七年级 · 度量几何学
将一副三角板如图放置, 使点 $A$ 在 $D E$ 上, $\mathrm{BC} / / \mathrm{DE}$, 则 $\angle \mathrm{ACE}$ 的度数为 ( )

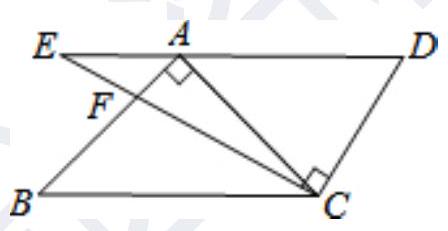
A. $10^{\circ}$
B. $15^{\circ}$
C. $20^{\circ}$

D. $25^{\circ}$

答案: B
解析: 【答案】 $B$

解: $\because B C / / D E$,

$\therefore \angle \mathrm{BCE}=\angle E=30^{\circ}$,
$\therefore \angle \mathrm{ACE}=\angle \mathrm{ACB}-\angle \mathrm{BCE}=45^{\circ}-30^{\circ}=15^{\circ}$,

故选 $B$.